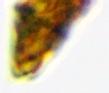
Label: Akashiwo